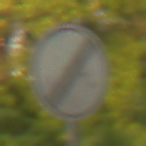
Verkehrszeichen: EndeSaemtlicherBegrenzungen
Umgebung: Outdoor, RoadRail
Tageszeit: SunriseSunset
Wetter: Clear
Licht: Natural
Jahreszeit: NotSpecified
Kontrast: LowContrast